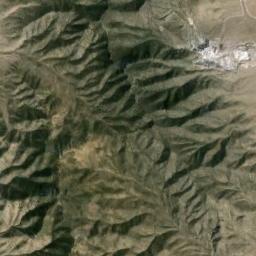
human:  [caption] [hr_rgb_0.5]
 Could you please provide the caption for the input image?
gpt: The mountain is full of bare land with lines of green plants .

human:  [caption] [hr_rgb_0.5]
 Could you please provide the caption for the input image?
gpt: There is not the even mountain .

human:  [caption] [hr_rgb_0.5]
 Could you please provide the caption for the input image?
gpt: The vegetation coverage of the mountains is low .

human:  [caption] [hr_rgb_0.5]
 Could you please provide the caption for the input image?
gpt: The folded mountain consists of a number of ridges and valleys of different sizes .

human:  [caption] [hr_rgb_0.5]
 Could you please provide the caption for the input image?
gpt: There are some ridges on the brown mountain .